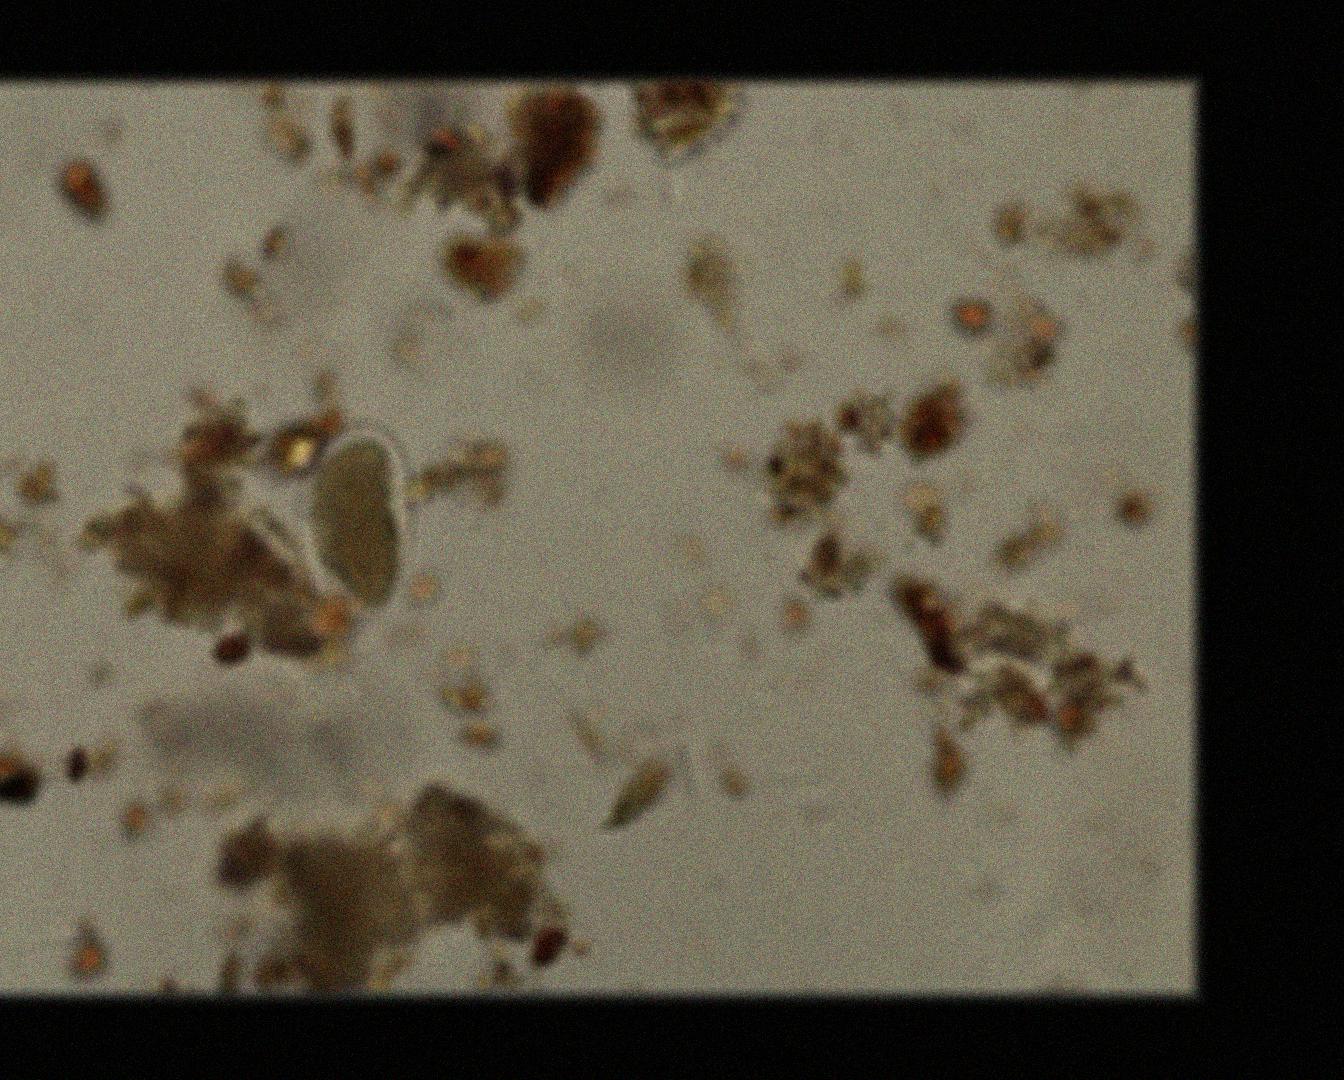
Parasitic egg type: Hookworm egg